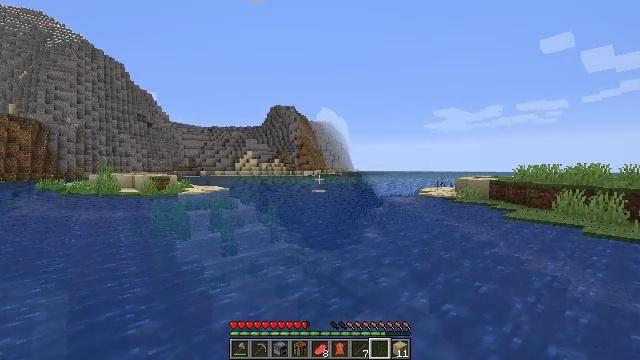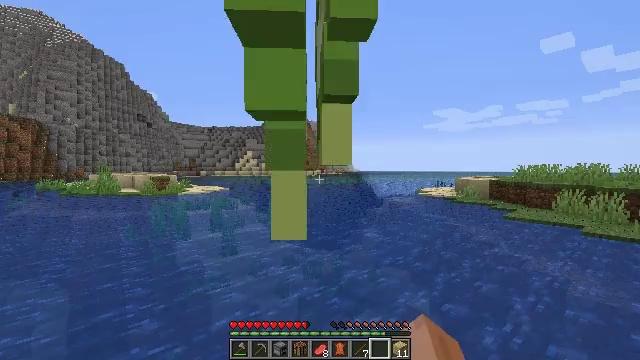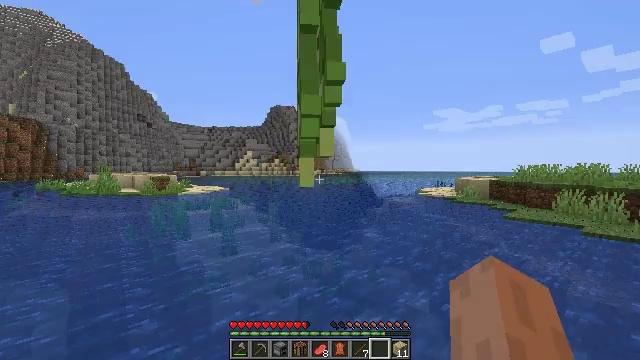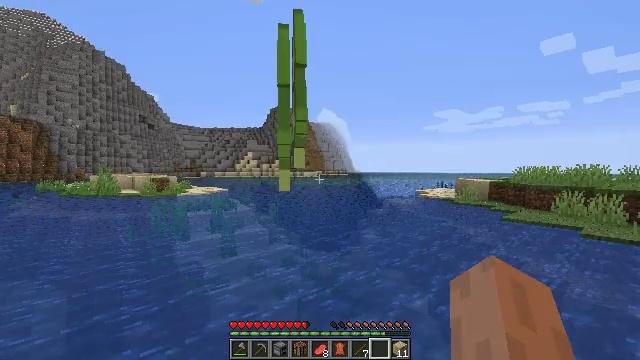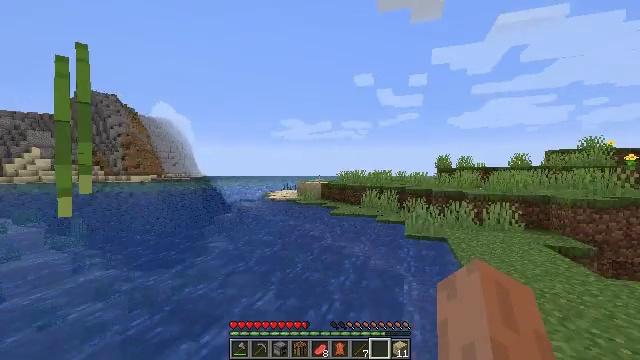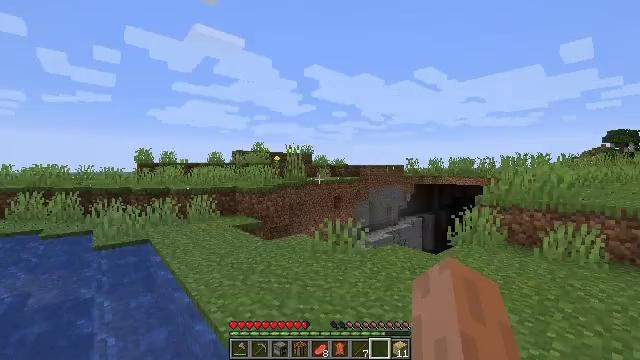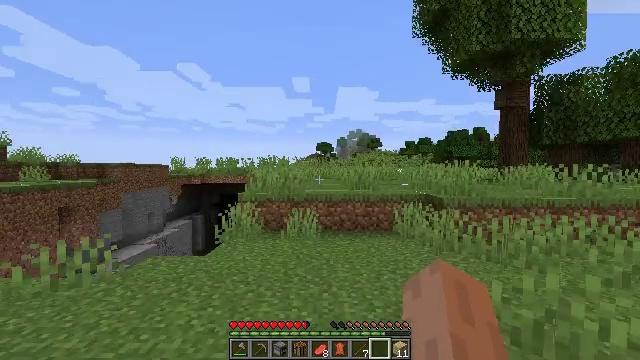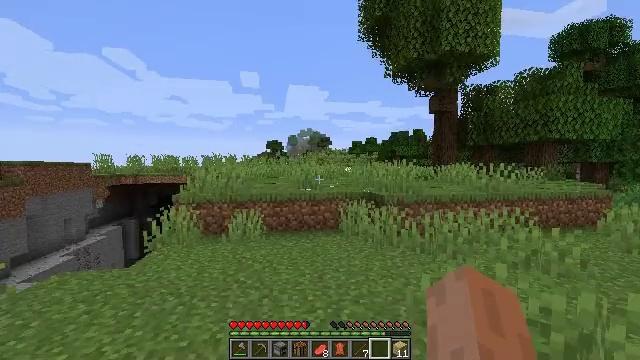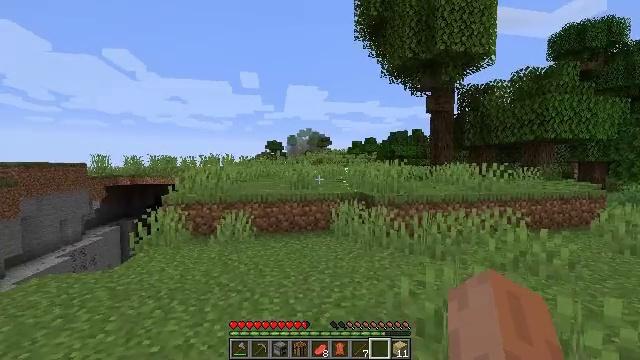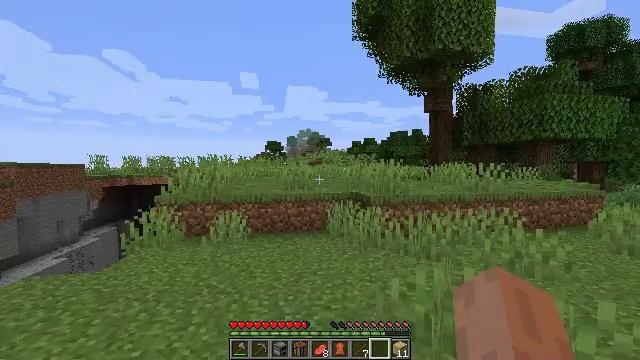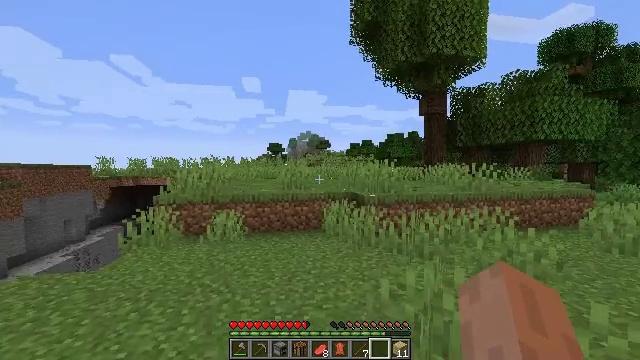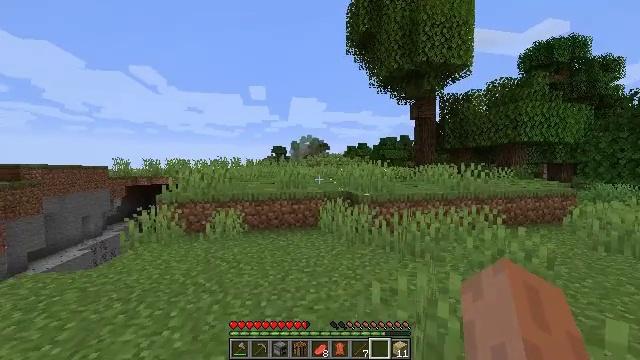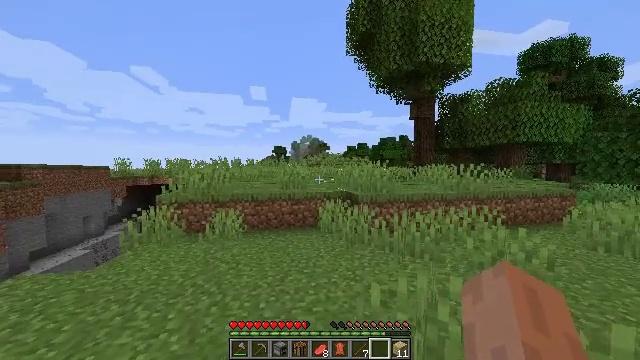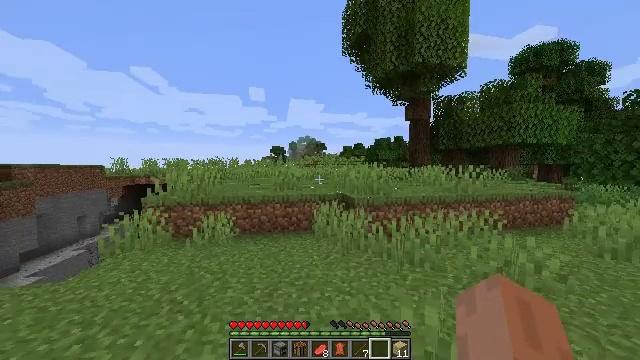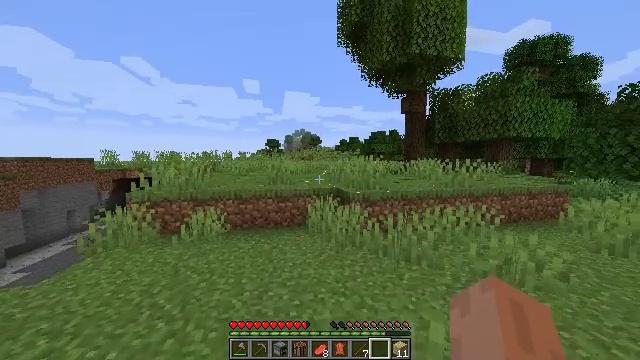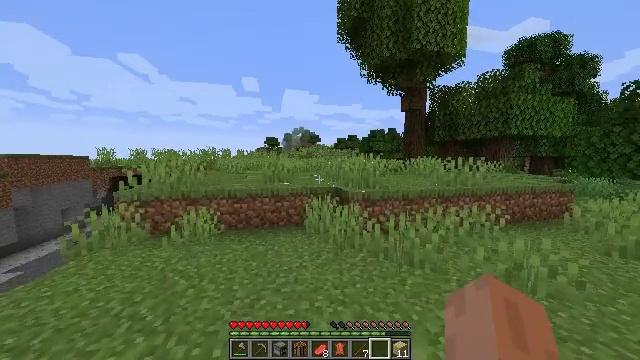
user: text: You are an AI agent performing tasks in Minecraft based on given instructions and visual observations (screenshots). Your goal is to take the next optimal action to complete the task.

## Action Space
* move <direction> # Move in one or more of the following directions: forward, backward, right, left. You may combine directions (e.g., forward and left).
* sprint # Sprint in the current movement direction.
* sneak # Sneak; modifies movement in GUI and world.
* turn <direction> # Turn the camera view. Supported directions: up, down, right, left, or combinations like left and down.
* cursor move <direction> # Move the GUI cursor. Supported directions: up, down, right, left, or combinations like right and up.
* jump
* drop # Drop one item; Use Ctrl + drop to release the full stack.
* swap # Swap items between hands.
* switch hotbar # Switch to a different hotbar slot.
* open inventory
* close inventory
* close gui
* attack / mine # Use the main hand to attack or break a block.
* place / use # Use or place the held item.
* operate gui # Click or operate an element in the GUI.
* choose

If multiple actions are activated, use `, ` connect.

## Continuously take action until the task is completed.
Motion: motion action
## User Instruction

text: Kill enemies.
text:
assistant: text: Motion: no_op
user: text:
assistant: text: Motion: no_op
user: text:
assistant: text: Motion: move right
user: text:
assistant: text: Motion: move right, turn right
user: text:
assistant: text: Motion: move right, turn right
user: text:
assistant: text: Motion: move right, turn right
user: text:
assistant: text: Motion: move right, turn right
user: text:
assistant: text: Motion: move right
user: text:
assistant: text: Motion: move forward and move right, sprint
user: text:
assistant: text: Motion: move forward, sprint
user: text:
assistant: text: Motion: move forward, sprint
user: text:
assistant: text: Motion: move forward, sprint
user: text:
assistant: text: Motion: move forward, sprint
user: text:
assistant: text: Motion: move forward, sprint, turn right and down
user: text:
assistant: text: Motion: move forward, sprint
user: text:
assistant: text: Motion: move forward, sprint, turn left and down
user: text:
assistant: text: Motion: move forward, sprint, turn left and down, switch to hotbar 1
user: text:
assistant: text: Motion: move forward, sprint, turn left, switch to hotbar 1
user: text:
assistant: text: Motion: move forward, sprint, turn left, switch to hotbar 1
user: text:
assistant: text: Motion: move forward, sprint, turn left
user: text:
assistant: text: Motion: move forward, sprint, turn left and down
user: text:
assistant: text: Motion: move forward, sprint
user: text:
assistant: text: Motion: move forward
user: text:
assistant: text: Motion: move forward
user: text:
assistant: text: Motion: move forward
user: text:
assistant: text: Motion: move forward
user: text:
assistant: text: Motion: move forward, turn right and down
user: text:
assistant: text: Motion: move forward, turn right and down
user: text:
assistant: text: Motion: move forward, turn right
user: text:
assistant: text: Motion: move forward